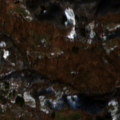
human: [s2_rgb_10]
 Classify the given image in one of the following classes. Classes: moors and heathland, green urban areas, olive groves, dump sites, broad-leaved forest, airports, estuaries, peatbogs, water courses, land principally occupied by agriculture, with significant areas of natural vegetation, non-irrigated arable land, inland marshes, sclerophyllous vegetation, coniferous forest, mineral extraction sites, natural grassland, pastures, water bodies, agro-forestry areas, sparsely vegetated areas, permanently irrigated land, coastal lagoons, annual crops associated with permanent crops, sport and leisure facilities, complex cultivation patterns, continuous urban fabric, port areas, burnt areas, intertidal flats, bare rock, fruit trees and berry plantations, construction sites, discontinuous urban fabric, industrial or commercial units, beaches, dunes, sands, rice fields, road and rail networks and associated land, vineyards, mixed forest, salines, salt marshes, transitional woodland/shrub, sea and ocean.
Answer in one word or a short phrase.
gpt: land principally occupied by agriculture, with significant areas of natural vegetation, broad-leaved forest, transitional woodland/shrub